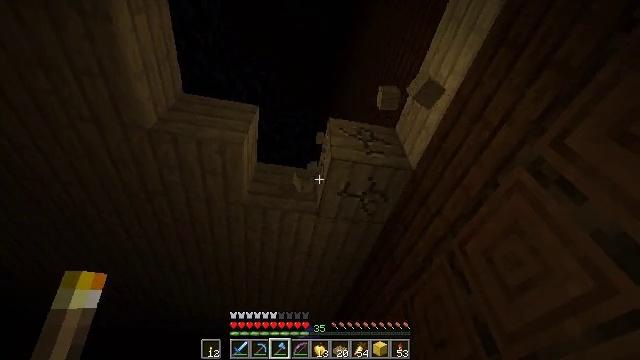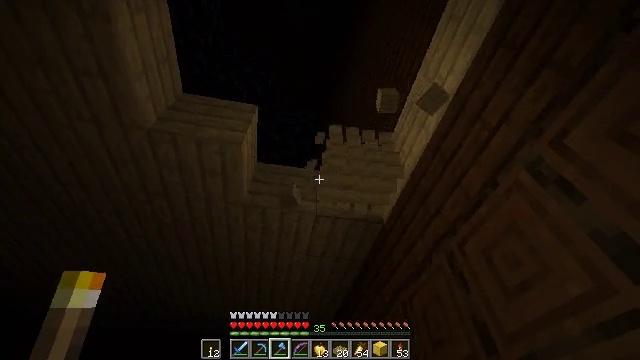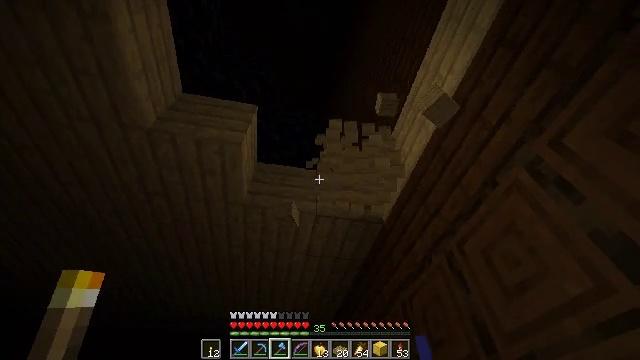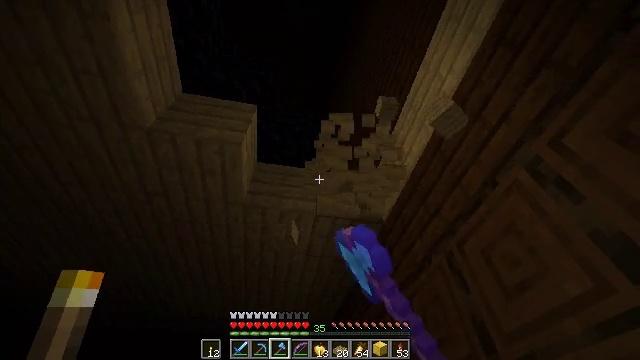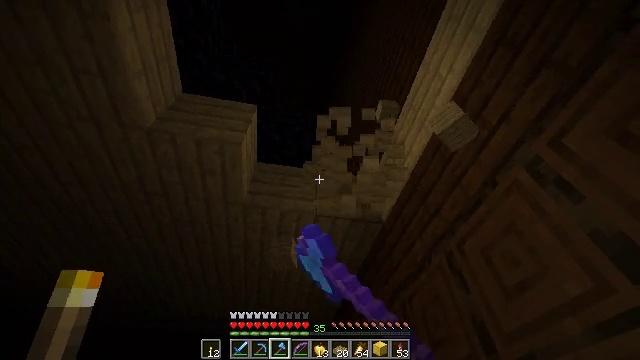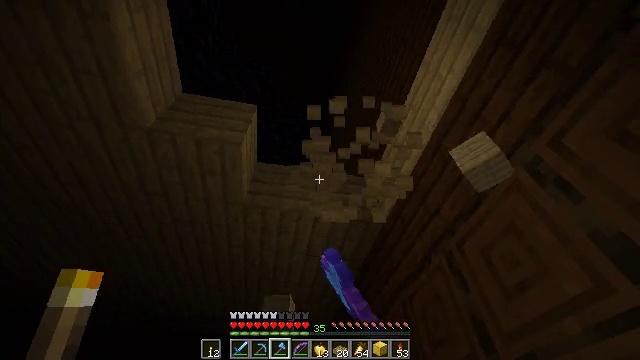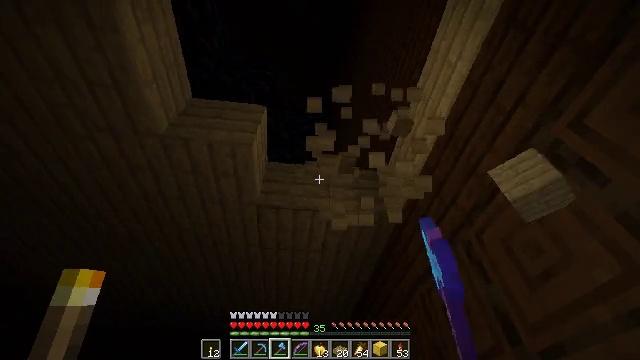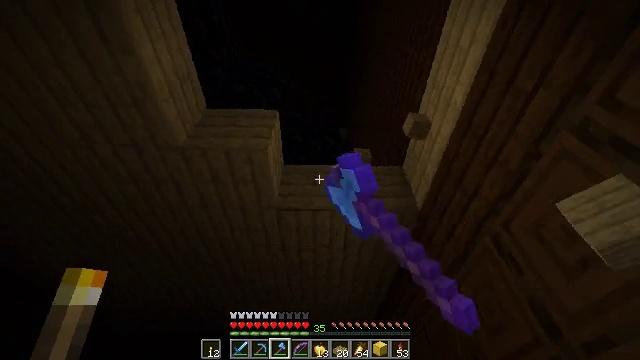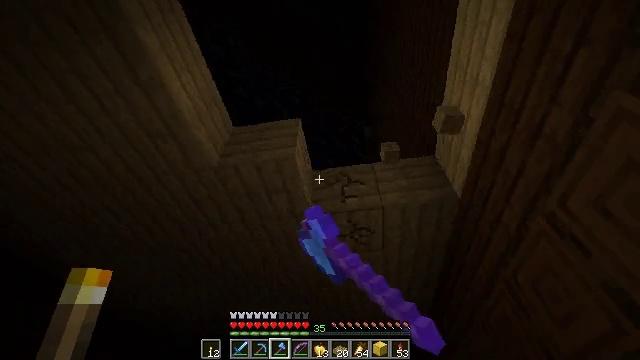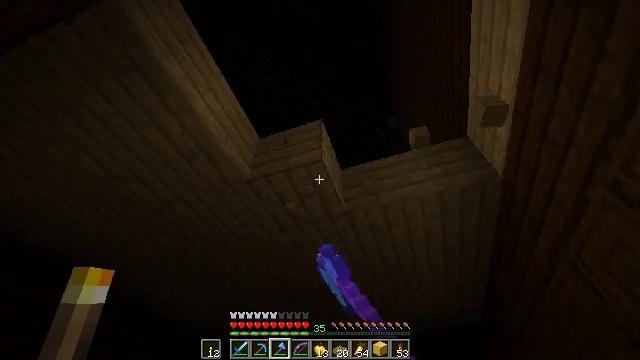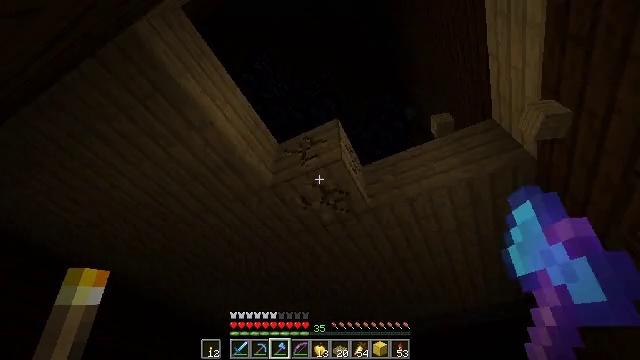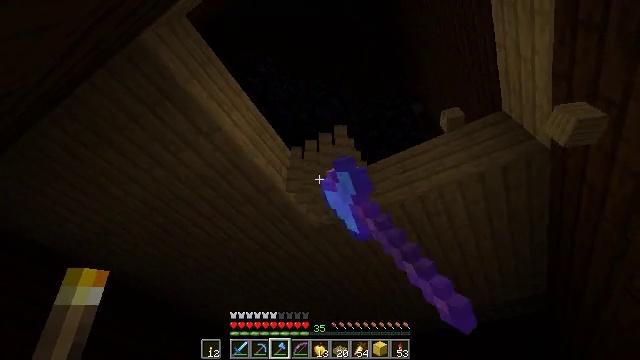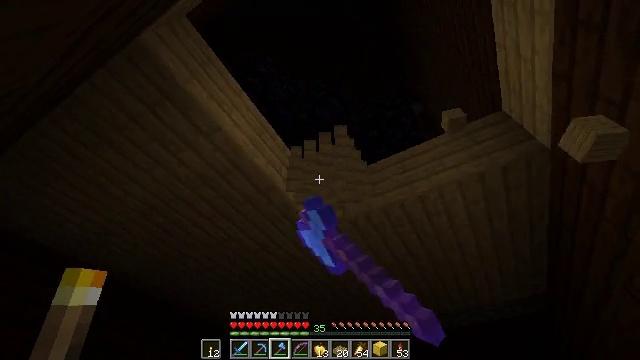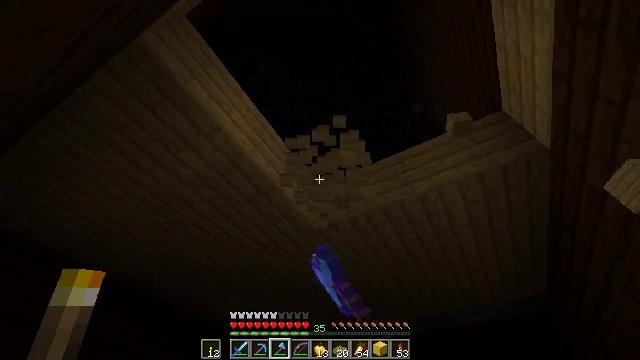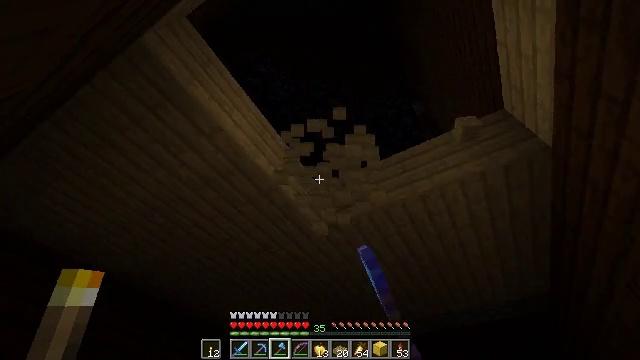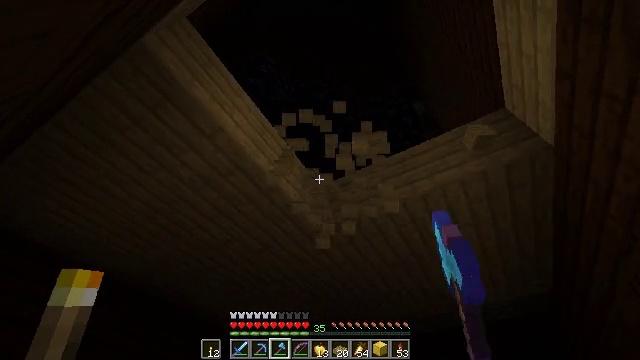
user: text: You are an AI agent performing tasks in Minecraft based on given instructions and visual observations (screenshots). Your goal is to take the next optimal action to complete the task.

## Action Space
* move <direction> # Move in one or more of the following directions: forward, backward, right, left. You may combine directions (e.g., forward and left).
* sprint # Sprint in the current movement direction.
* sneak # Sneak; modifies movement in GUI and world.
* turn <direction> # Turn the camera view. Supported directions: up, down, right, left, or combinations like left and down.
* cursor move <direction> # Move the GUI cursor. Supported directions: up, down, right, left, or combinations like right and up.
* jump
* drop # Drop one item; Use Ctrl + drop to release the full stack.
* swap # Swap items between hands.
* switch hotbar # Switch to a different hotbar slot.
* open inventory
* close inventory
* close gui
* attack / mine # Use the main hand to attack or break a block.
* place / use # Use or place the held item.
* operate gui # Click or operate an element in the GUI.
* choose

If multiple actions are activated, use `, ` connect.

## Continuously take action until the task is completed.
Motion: motion action
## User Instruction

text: Gather some birch planks.
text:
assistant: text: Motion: attack / mine
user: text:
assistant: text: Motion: attack / mine
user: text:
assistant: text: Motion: attack / mine
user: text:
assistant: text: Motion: attack / mine
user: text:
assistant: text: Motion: attack / mine
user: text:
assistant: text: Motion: turn left, attack / mine
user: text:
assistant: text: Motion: turn left, attack / mine
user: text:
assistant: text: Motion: turn left, attack / mine
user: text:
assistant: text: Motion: turn left, attack / mine
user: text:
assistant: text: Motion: turn left, attack / mine
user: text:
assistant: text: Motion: turn left, attack / mine
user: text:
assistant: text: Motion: attack / mine
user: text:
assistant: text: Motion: attack / mine
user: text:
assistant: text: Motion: attack / mine
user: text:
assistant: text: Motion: attack / mine
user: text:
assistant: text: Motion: attack / mine
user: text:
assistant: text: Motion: attack / mine
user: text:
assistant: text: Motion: attack / mine
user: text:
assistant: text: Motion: turn left and down, attack / mine
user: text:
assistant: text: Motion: turn left, attack / mine
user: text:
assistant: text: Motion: turn left, attack / mine
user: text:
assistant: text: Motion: attack / mine
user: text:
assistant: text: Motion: attack / mine
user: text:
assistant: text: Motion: attack / mine
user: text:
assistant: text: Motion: turn up, attack / mine
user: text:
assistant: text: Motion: turn up
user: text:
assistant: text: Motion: turn up
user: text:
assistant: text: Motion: turn up
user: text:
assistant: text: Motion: no_op
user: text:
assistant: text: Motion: no_op